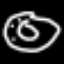
Label: donut